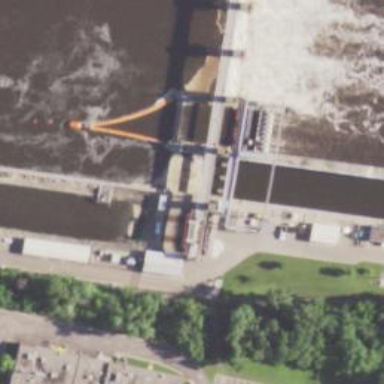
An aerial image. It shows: Lock gate along waterway.